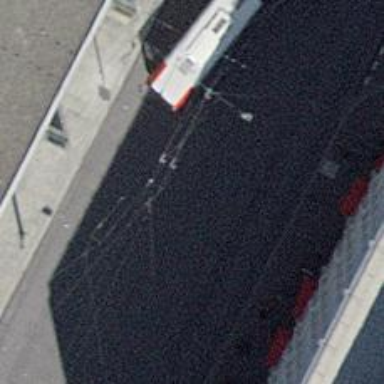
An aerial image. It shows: Bus stop for trolleybuses with designated stop position for public transport.